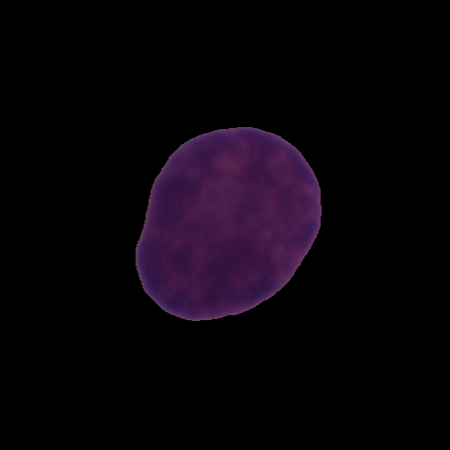
Label: healthy